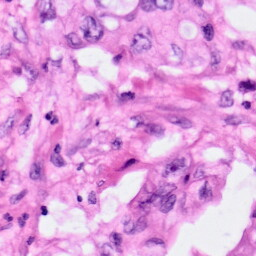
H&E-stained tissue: Pancreatic